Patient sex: F
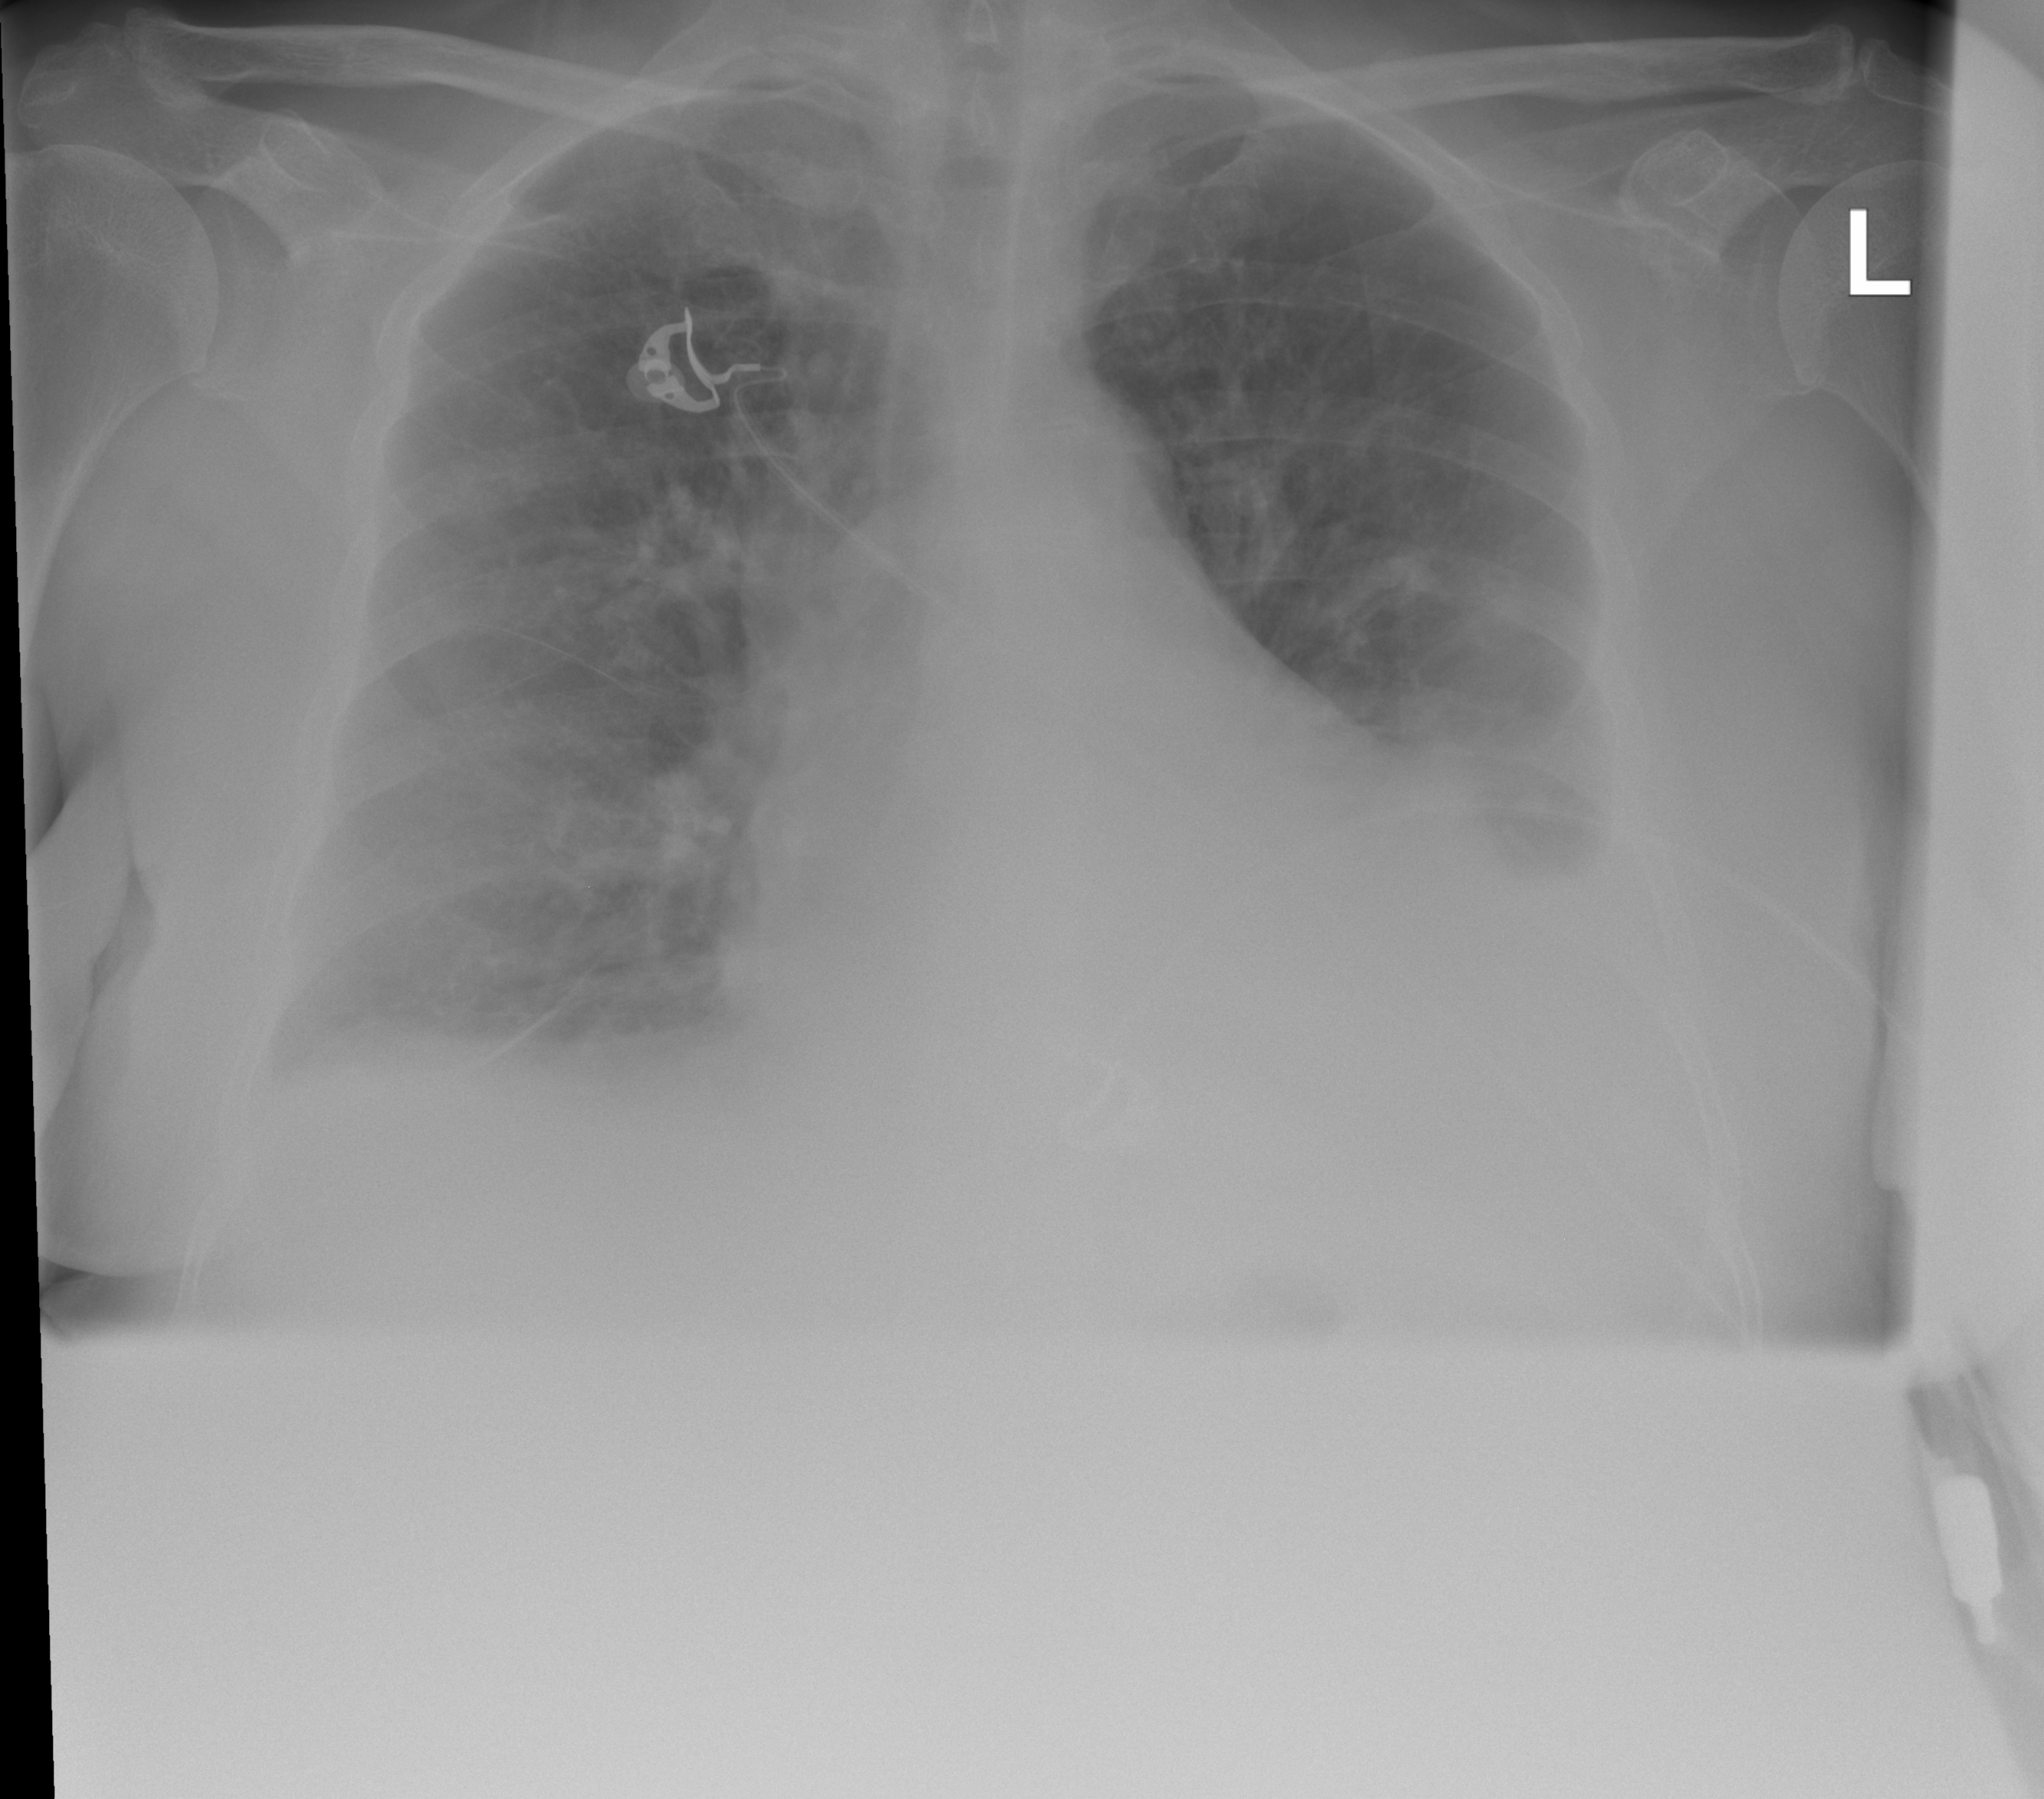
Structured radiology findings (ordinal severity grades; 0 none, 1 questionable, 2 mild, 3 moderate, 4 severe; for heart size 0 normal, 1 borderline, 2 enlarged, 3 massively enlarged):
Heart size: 2
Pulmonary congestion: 0
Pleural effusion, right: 1
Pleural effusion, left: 2
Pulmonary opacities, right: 0
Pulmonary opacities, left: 0
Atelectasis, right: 2
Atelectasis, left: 2